Field crop: maize
Growth stage: 2
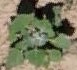
Species: chenopodium